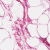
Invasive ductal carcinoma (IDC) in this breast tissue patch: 0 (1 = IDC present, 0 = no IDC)